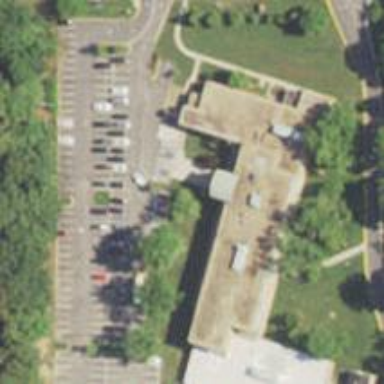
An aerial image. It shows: Parking space is available.